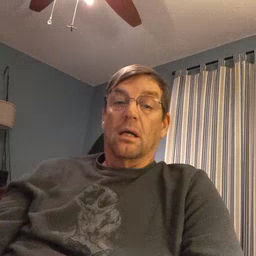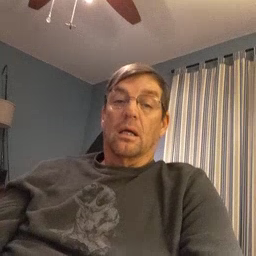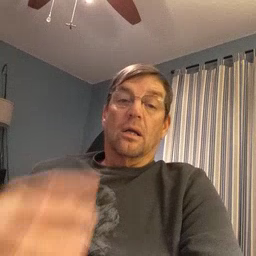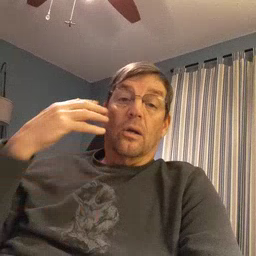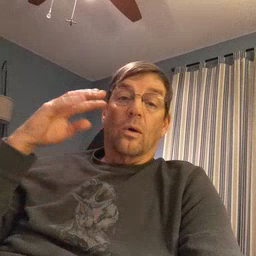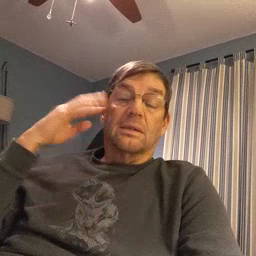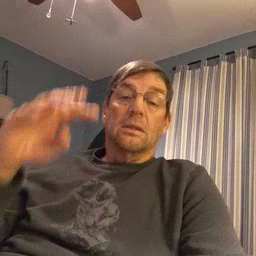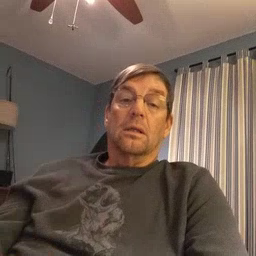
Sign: noisy